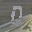
Label: 0